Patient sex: M
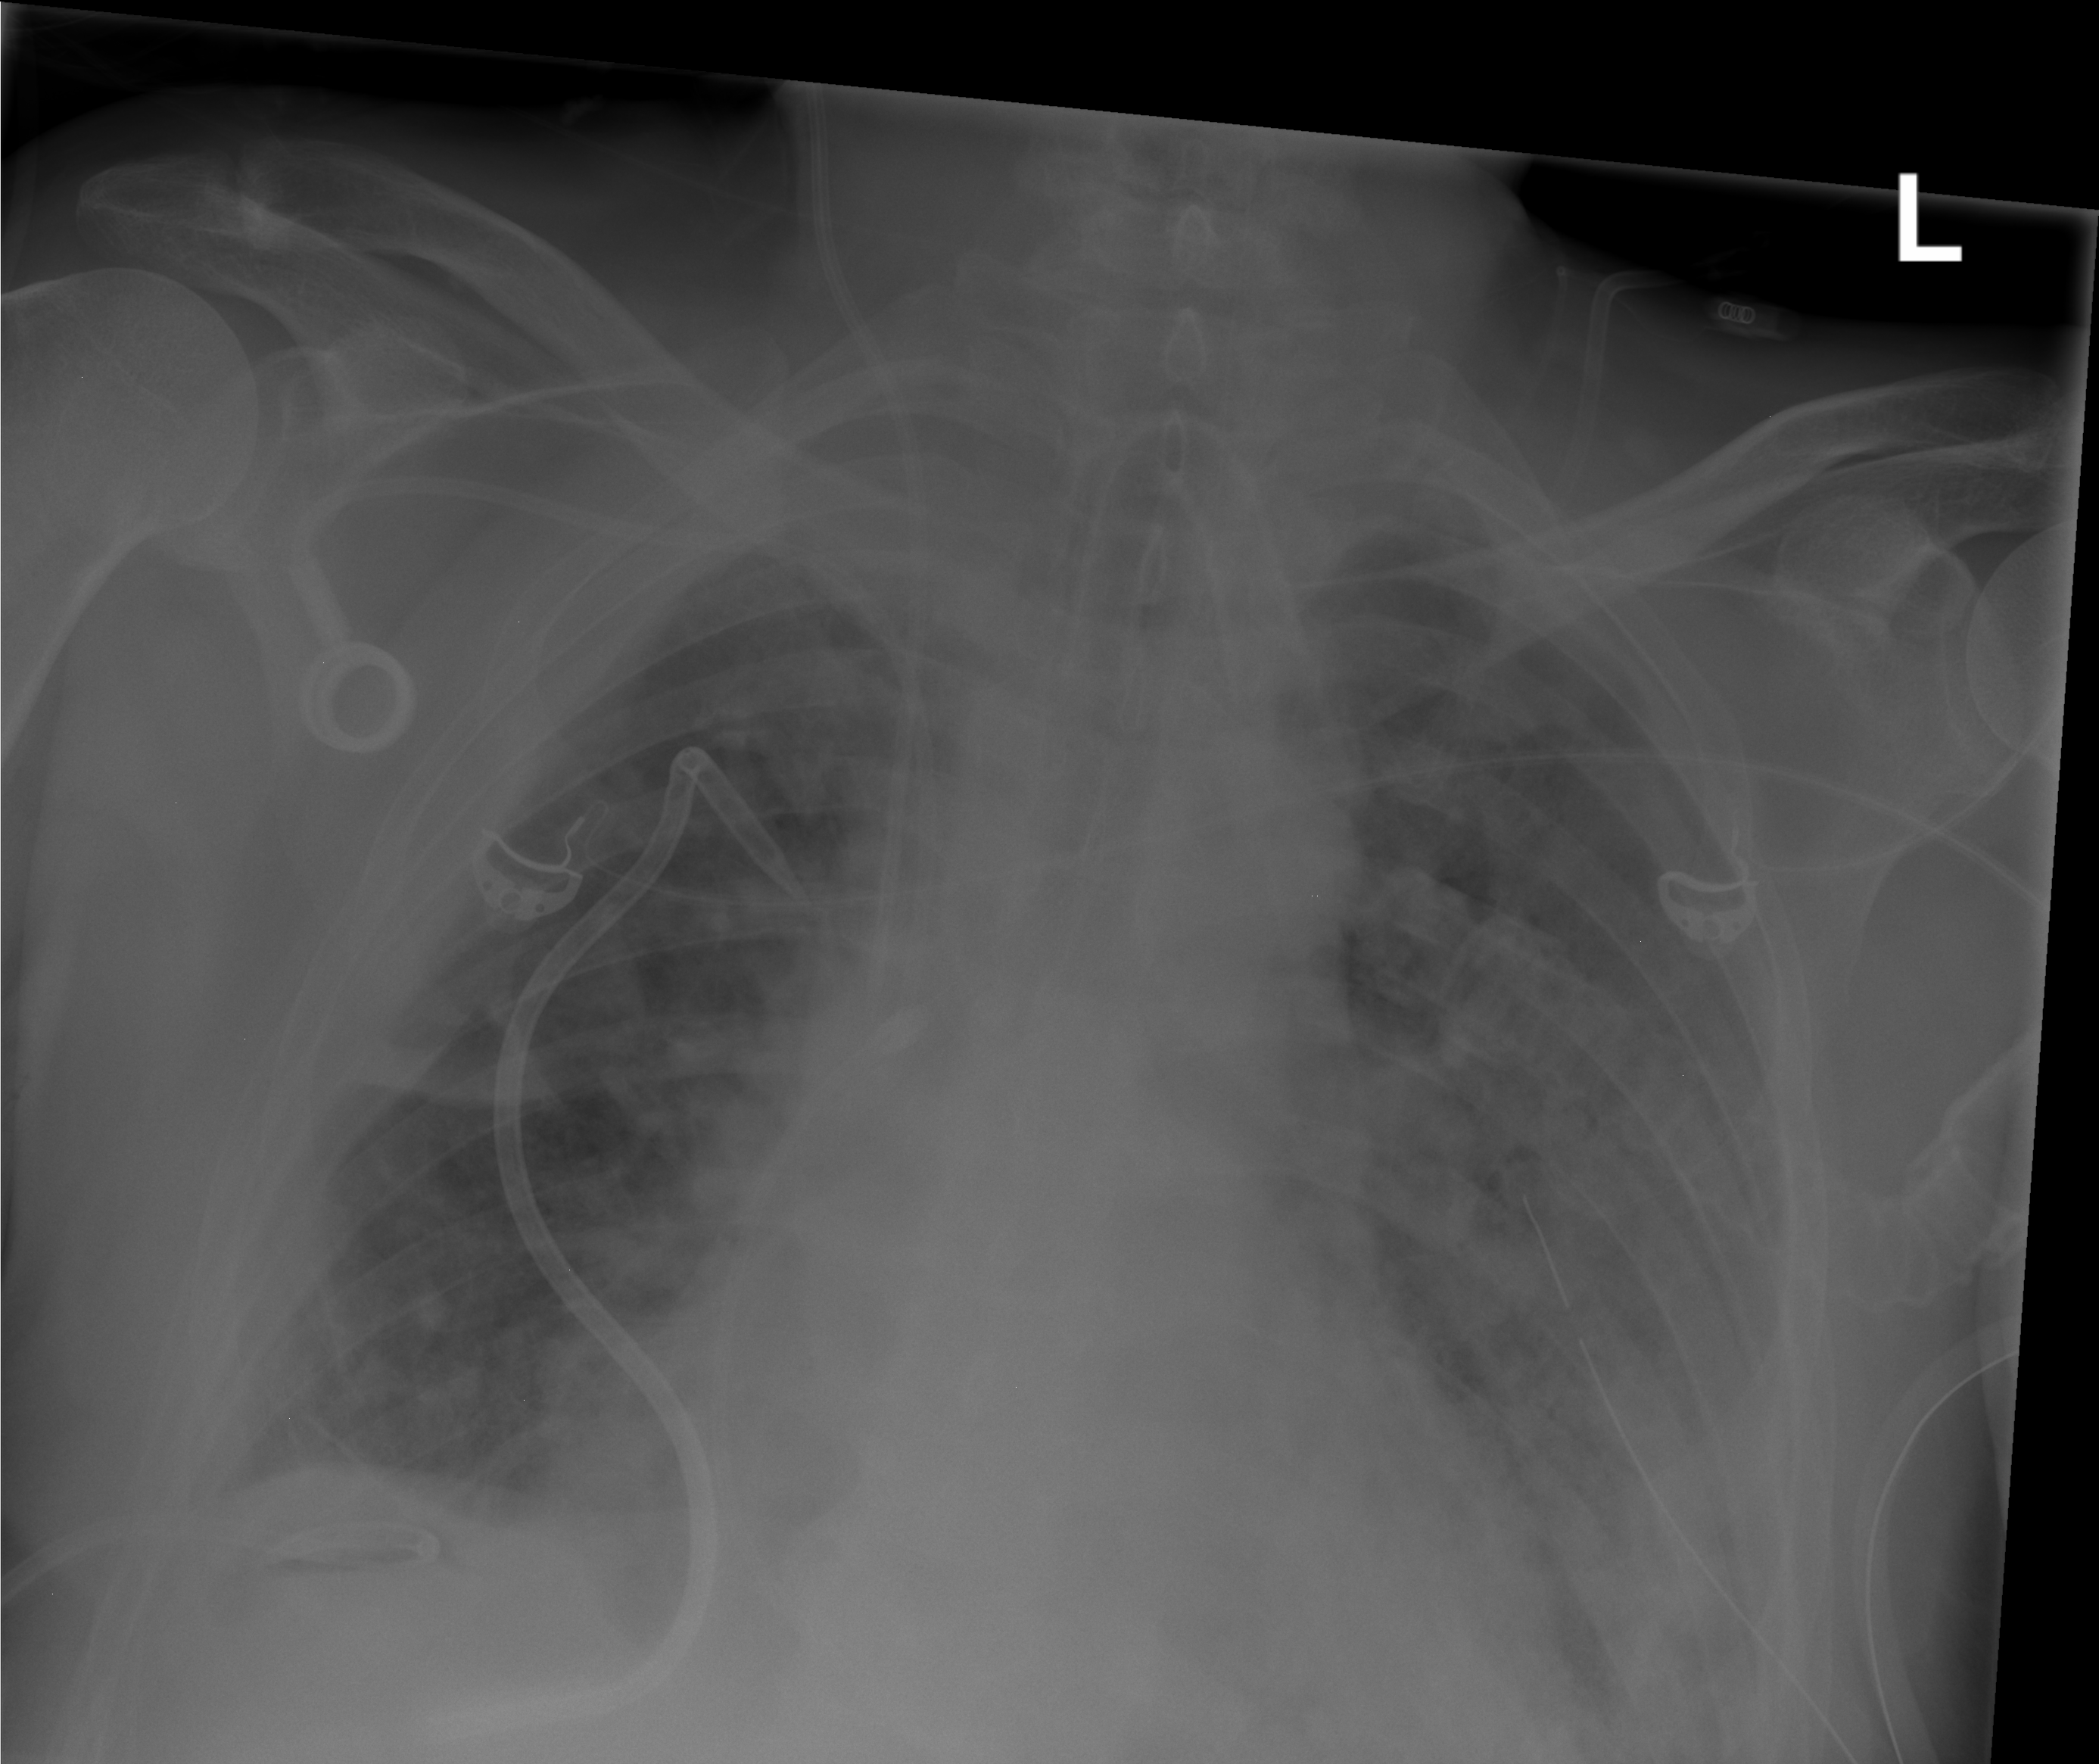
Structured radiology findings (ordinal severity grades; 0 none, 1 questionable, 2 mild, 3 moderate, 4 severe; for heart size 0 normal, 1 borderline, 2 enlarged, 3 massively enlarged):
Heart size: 2
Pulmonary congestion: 0
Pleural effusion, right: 2
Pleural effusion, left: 2
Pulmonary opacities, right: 3
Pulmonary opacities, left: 4
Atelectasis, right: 2
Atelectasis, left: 2